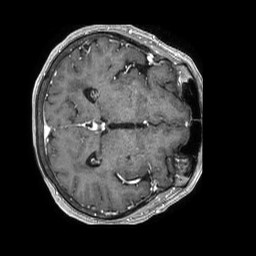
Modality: T1w
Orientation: axial
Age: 81
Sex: female
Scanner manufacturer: philips
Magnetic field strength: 1.5 T
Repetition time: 0.007544 s
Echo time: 0.003439 s